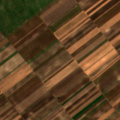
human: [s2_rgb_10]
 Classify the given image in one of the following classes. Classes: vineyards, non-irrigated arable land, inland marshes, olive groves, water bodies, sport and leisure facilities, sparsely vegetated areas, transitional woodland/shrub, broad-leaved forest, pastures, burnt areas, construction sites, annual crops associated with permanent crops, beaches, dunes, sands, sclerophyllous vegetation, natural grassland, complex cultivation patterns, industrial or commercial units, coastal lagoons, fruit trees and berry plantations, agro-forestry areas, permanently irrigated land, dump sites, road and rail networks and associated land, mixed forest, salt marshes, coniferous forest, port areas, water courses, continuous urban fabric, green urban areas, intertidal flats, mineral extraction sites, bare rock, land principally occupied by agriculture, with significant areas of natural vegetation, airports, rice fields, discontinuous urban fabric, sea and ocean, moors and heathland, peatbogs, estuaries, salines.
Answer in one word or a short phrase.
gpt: non-irrigated arable land